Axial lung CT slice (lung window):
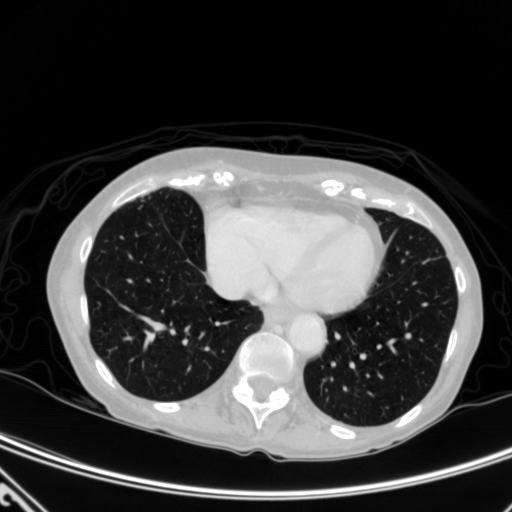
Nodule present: no